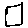
Label: square